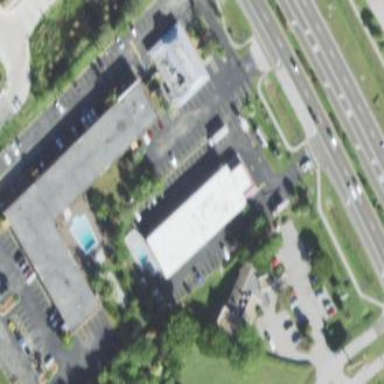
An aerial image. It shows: Building that is motel.